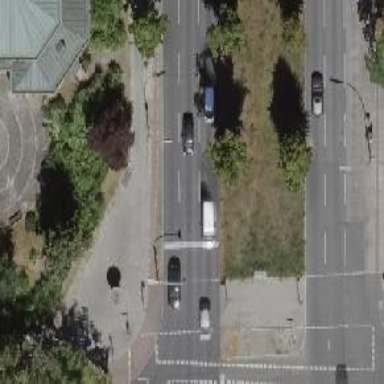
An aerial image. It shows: Primary highway with asphalt surface. It has cycle track on the right side and is dual carriageway.